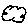
Label: cloud